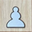
Piece: wP